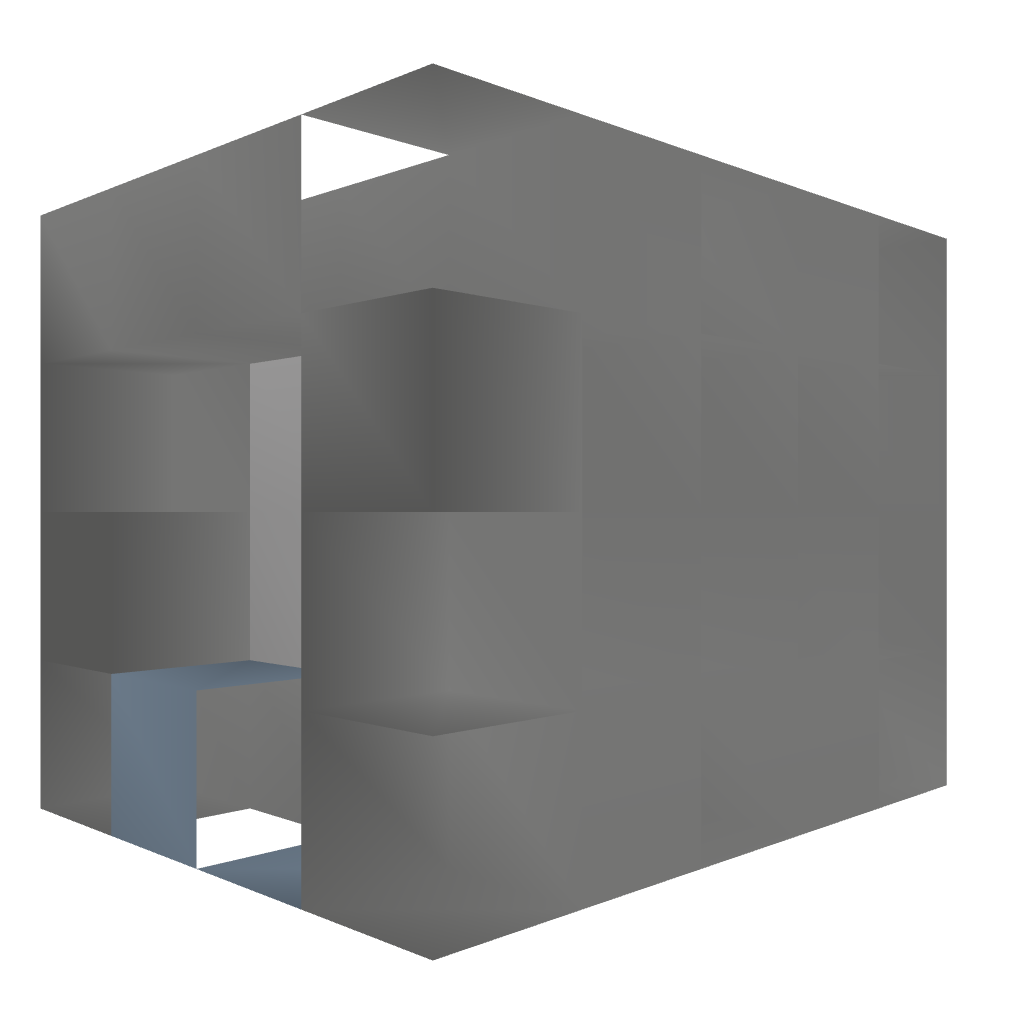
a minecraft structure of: Simple Stone Crypt